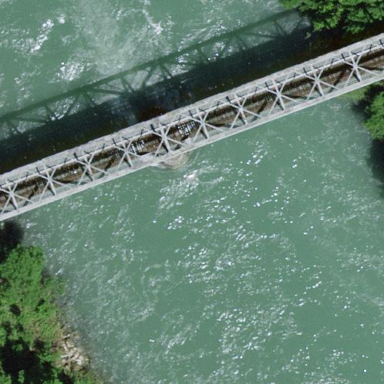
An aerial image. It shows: Man-made bridge.